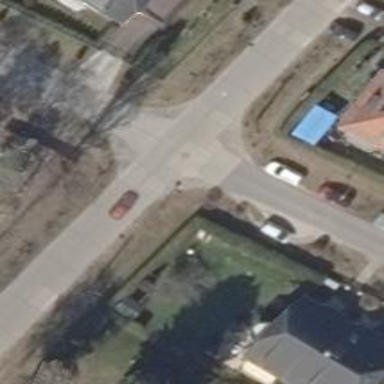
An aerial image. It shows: Residential road with asphalt surface.